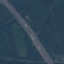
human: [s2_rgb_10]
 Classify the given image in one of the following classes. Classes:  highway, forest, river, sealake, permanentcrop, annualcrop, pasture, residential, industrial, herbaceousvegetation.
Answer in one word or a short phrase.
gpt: Highway